Question: I created a listview where it displays all categories based on the data from an API "cat_code", and if you tapped any of the it will transfer the value of the "cat_code" into a variable "selectedItem"
'''
<ListView x:Name="MyCategory" ItemSelected="MyCategory_ItemSelected" >
<ListView.ItemTemplate>
<DataTemplate>
<ViewCell >
<StackLayout Orientation="Horizontal" HorizontalOptions="Center" VerticalOptions="Center" >
<Label Font="30" HorizontalTextAlignment="Center" x:Name="categoryname" Text="{Binding cat_code}"
Style="{DynamicResource ListItemTextStyle}" />
</StackLayout>
</ViewCell>
</DataTemplate>
</ListView.ItemTemplate>
</ListView>
'''
'''
private string selectedItem;
public MenuCategories()
{
InitializeComponent();
GetCategoryAsync();
}
public async Task GetCategoryAsync()
{
HttpClient client = new HttpClient();
var response = await client.GetStringAsync("http://ropenrom24-001-site1.etempurl.com/potangina/final/Restserver/index.php/category/view");
var cat = JsonConvert.DeserializeObject<List<Catergory>>(response);
MyCategory.ItemsSource = cat;
}
private void MyCategory_ItemSelected(object sender, SelectedItemChangedEventArgs e)
{
var selectedCategory = e.SelectedItem as Catergory;
if (selectedCategory != null)
selectedItem = selectedCategory.cat_code;
DisplayAlert("Test", "Selected: " + selectedItem, "OK");
Catergory cat = new Catergory();
{
cat.cat_code = selectedItem;
}
var json = JsonConvert.SerializeObject(cat);
var content = new StringContent(json, Encoding.UTF8, "application/json");
HttpClient client = new HttpClient();
var result = await client.PostAsync("http://ropenrom24-001-site1.etempurl.com/potangina/final/Restserver/index.php/Products/view_cat", content);
}
'''
If I post a cat_code:Asian it will display all of cat_code that has 'cat_code:Asian' what I want to happen is how to get the underlined in this picture?

and transfer it to a viewmodel where i can display it to this listview?
'''
<ListView x:Name="ViewMenu">
<ListView.ItemTemplate>
<DataTemplate>
<ViewCell>
<StackLayout Orientation="Horizontal">
<Image Source="{Binding menu_image ,StringFormat='https://i.imgur.com/{0:F0}.png'}" Scale="1" />
<Label Text="{Binding menu_name}" Font="30"/>
<Label Text="{Binding menu_price,StringFormat=''}"/>
<Label Text="{Binding menu_availability} "/>
</StackLayout>
</ViewCell>
</DataTemplate>
</ListView.ItemTemplate>
</ListView>
'''
'''
public class Menus
{
public string menu_code { get; set; }
public string cat_code { get; set; }
public string menu_name { get; set; }
public string menu_price { get; set; }
public string menu_description { get; set; }
public string menu_image { get; set; }
public string menu_inventory { get; set; }
public string menu_availability { get; set; }
}
'''
Basically my question is how to get the json string underlined in the picture above?
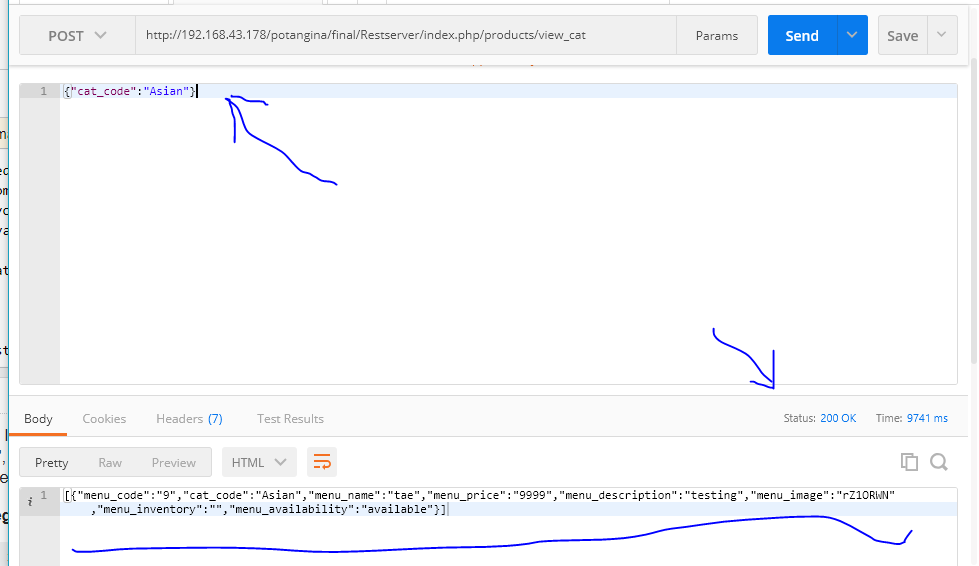
Answer: try this.
'''
string json_response = await result.Content.ReadAsStringAsync();
'''
the json_response should contain the data you need.